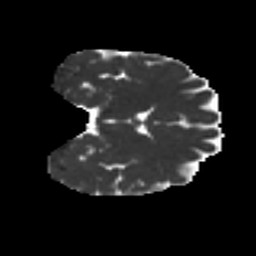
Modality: MD
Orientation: coronal
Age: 34
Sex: female
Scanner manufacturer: ge
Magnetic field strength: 3 T
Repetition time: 7.8 s
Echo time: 0.0606 s